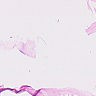
Metastatic tissue present: no